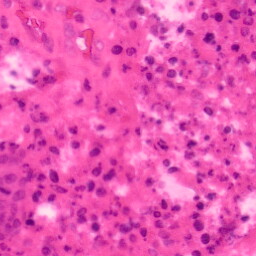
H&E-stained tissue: Colon